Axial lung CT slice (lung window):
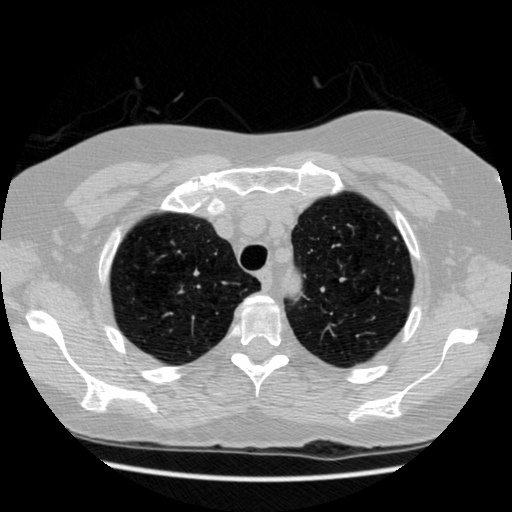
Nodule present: no